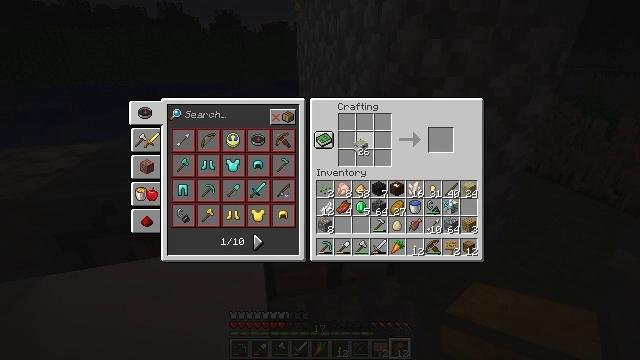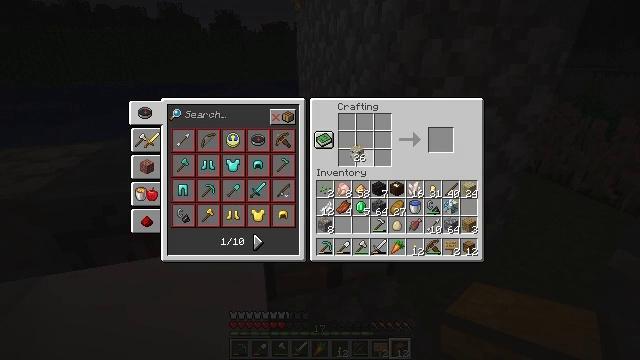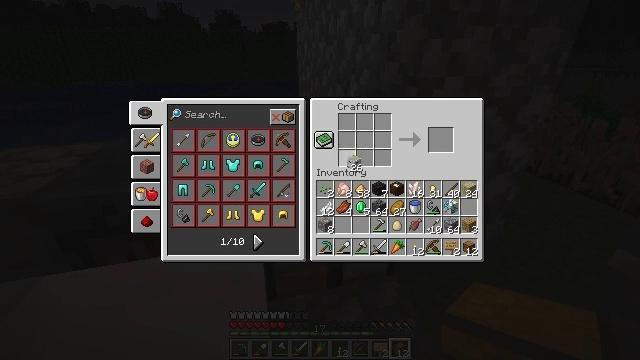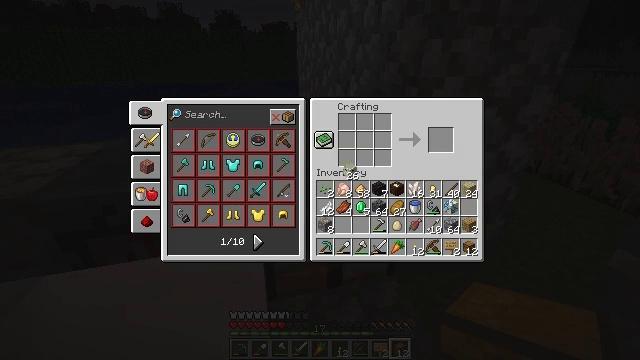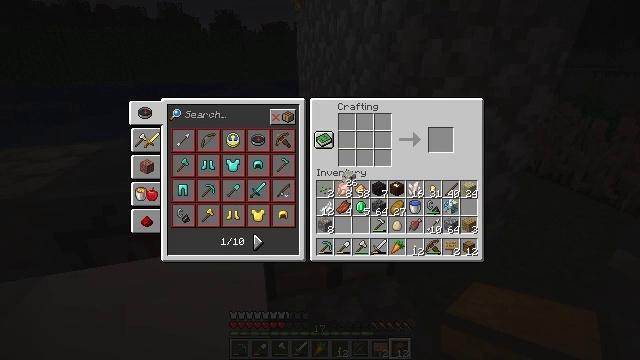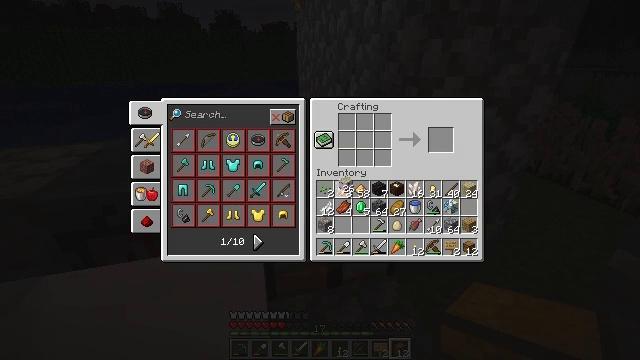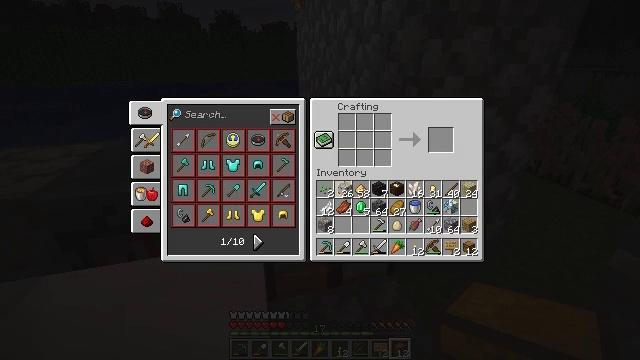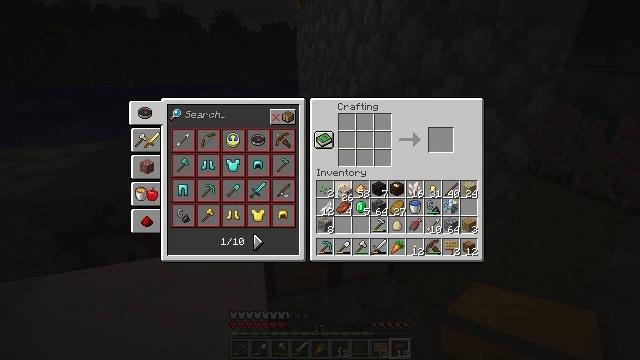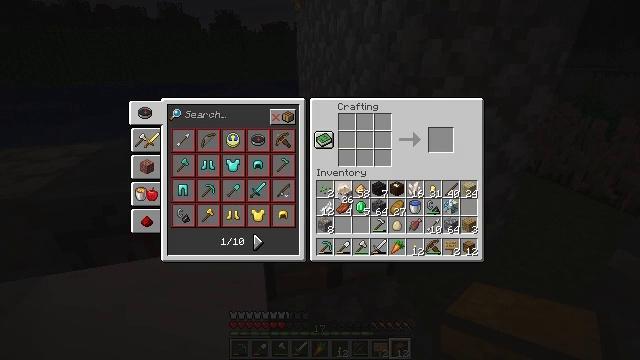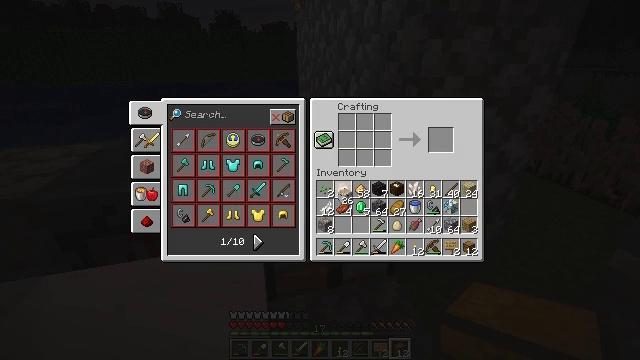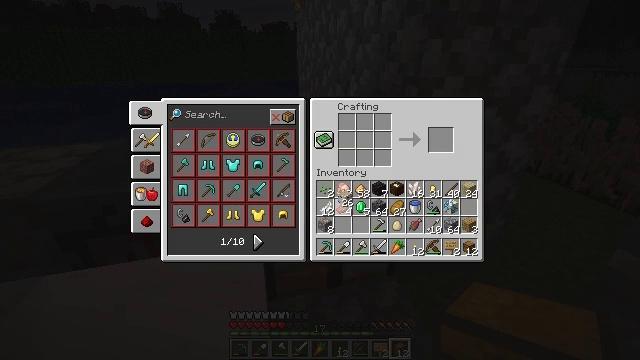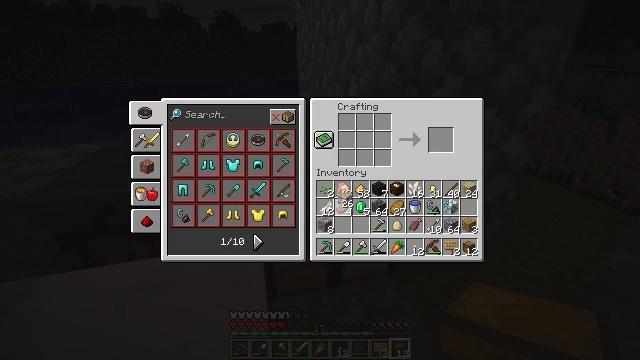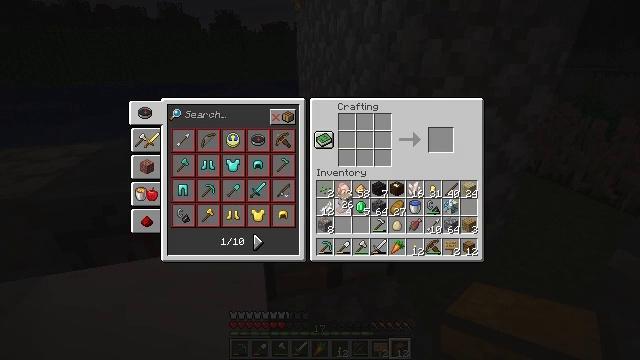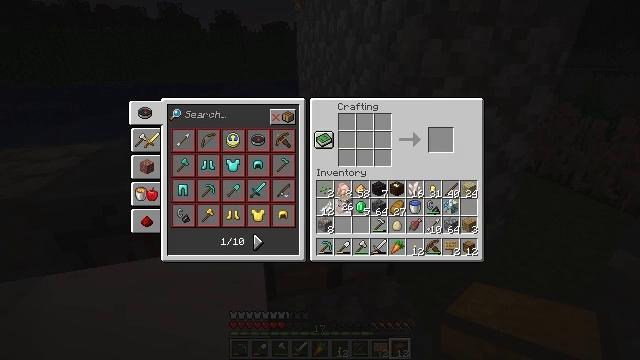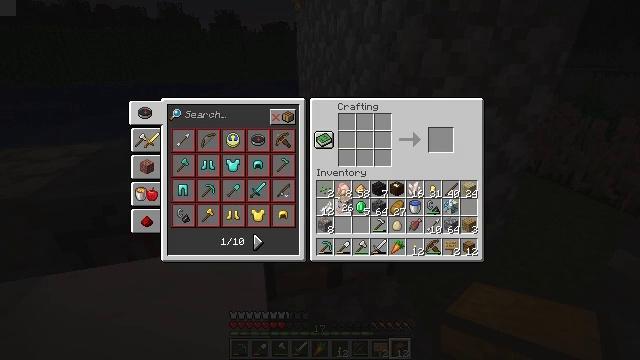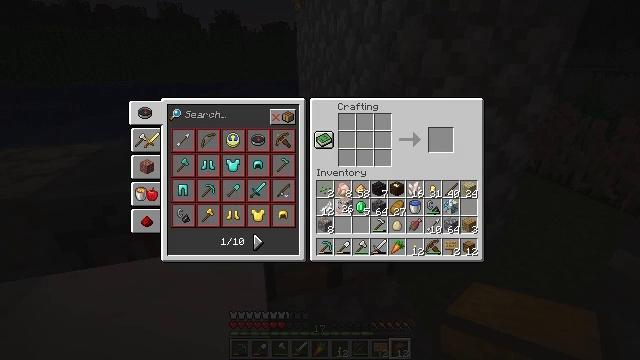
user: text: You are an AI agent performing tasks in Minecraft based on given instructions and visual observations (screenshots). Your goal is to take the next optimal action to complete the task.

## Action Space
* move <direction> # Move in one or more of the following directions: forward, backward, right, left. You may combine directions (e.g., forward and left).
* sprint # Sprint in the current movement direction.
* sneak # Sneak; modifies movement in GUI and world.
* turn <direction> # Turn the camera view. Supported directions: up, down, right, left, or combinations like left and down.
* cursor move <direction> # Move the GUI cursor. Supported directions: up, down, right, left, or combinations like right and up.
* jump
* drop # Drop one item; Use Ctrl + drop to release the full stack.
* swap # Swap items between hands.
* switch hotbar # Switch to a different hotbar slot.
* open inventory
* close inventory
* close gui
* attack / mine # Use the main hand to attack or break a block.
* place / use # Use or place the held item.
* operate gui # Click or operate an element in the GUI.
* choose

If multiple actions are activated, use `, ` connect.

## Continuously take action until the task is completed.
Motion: motion action
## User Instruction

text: Craft a birch sign by arranging birch planks and sticks in the crafting grid.
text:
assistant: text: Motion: no_op
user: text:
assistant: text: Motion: cursor move down
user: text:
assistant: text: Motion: cursor move down
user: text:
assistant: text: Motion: cursor move down
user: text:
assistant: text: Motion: no_op
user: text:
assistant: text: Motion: no_op
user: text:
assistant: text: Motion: no_op
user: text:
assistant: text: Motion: no_op
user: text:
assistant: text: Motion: no_op
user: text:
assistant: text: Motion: no_op
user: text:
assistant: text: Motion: no_op
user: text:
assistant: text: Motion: no_op
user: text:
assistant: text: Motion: no_op
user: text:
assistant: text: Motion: no_op
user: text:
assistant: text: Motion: no_op
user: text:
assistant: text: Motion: no_op
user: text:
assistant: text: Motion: no_op
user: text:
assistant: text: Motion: no_op
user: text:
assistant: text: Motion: no_op
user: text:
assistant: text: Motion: no_op
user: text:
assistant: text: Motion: no_op
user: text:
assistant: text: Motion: no_op
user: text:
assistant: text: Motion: no_op
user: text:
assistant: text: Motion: no_op
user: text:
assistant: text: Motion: no_op
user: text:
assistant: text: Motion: no_op
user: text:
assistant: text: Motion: no_op
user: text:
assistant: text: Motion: no_op
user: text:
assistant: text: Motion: no_op
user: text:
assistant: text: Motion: no_op